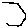
Label: hexagon